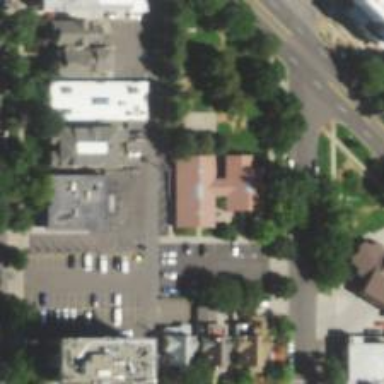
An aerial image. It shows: Healthcare clinic is depicted in the image.